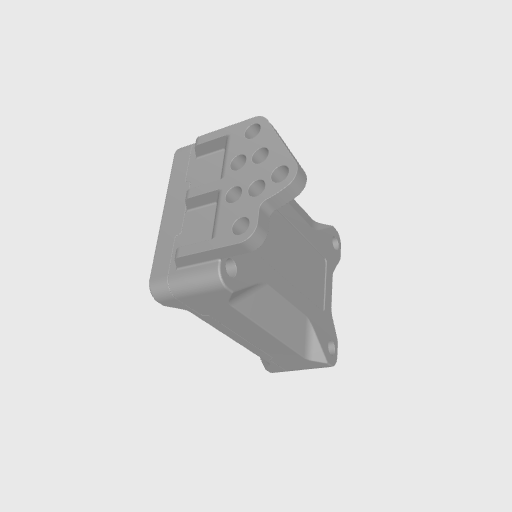
Part: USBCamera